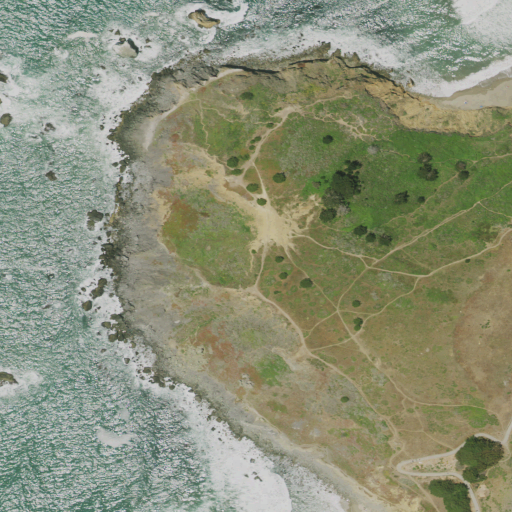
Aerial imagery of point in California named Aramai Point containing open water, shrub, open development, grassland, barren land, low intensity development, medium intensity development, and high intensity development